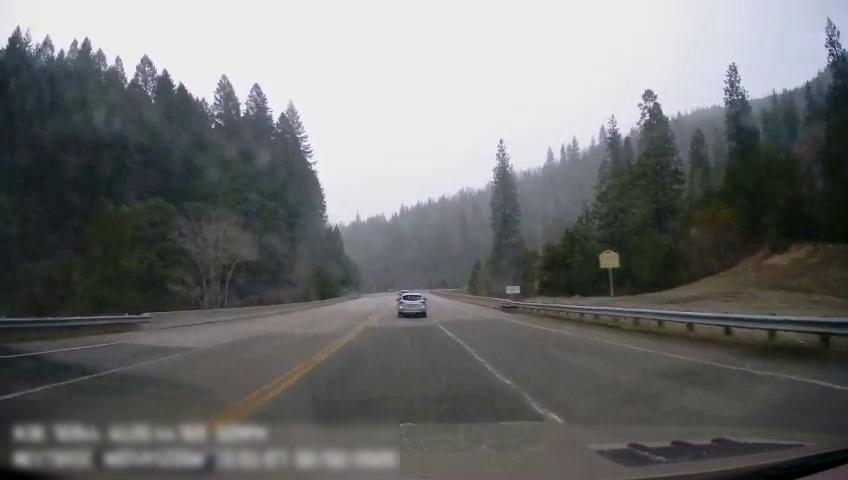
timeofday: Day
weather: Cloudy
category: Drivable Space
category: Vehicles | SUV
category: Vehicles | SUV
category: Lanes | Opposite Lane
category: Lanes | Current Lane
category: Lanes | Opposite Lane
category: Lanes | Current Lane
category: Lanes | Opposite Lane
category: Lanes | Alternate Lane
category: Traffic | Signs
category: Traffic | Signs